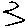
Label: zigzag